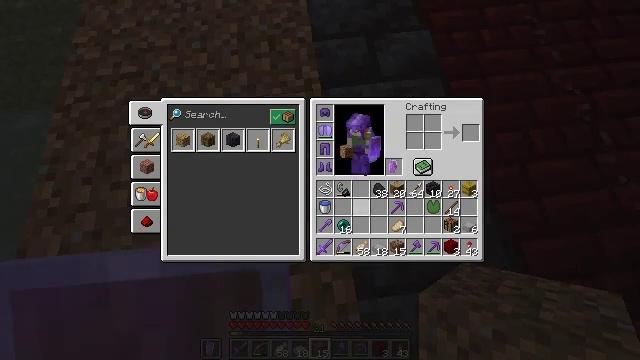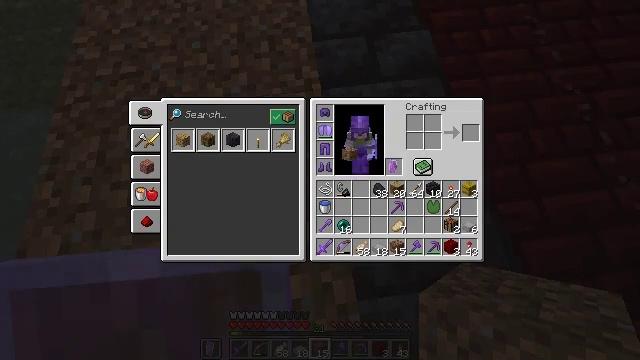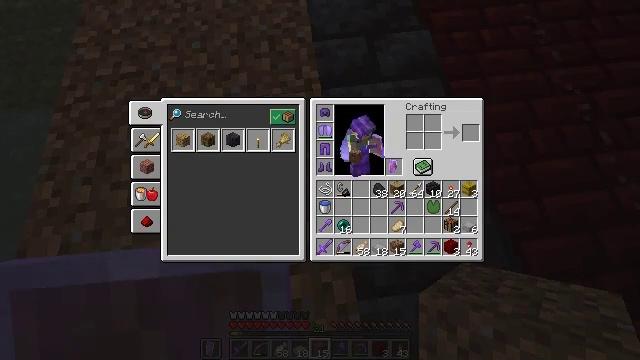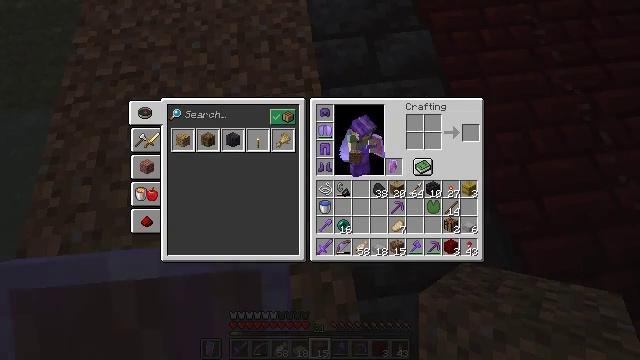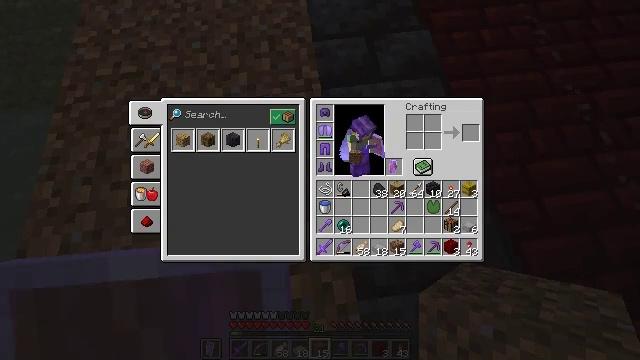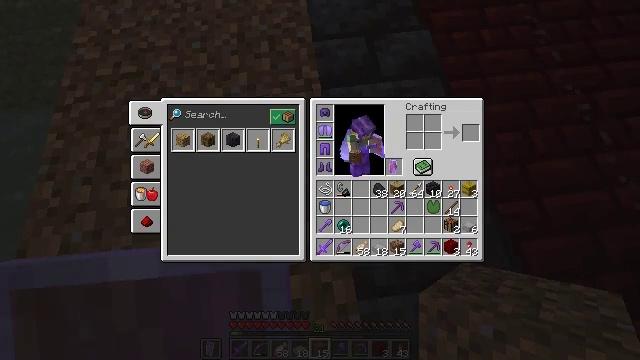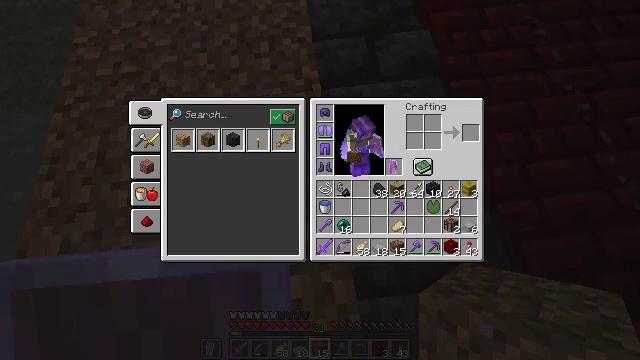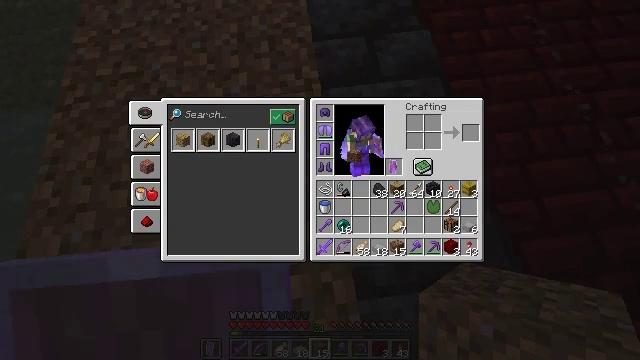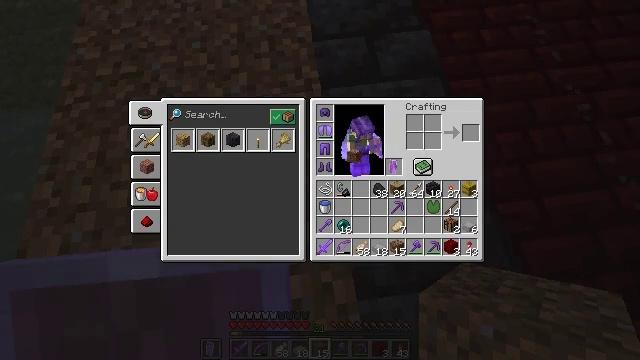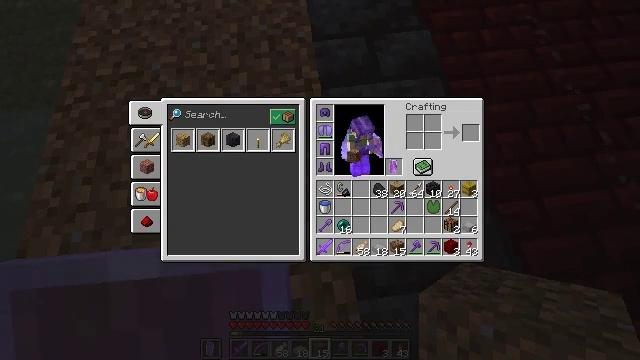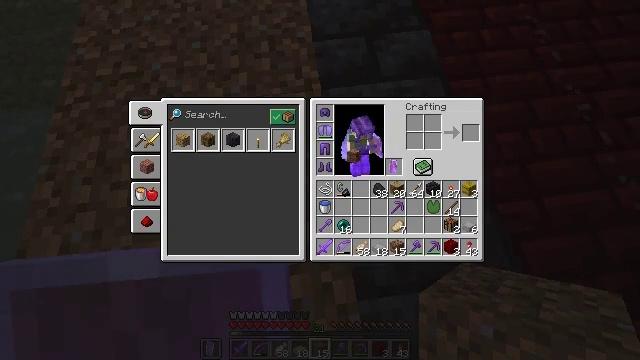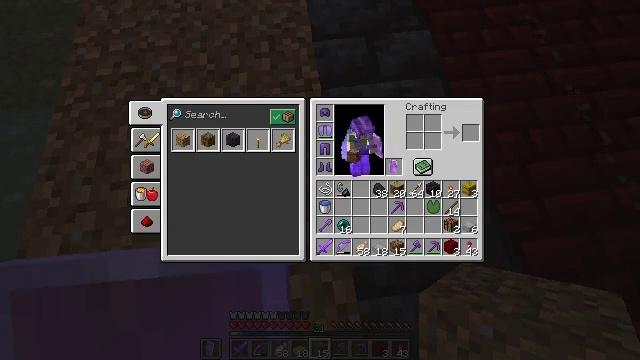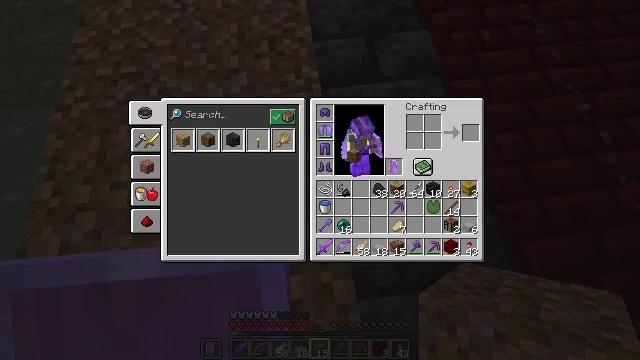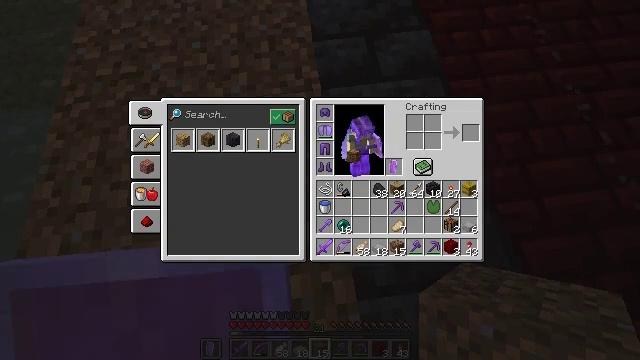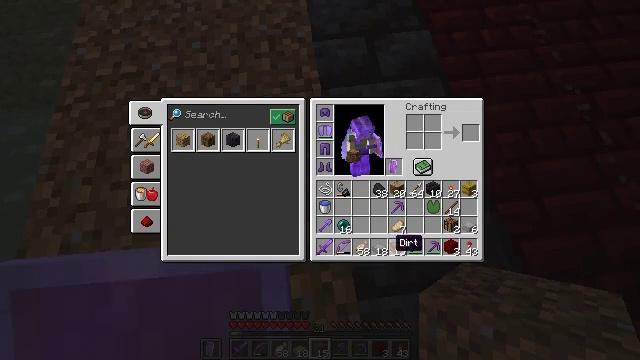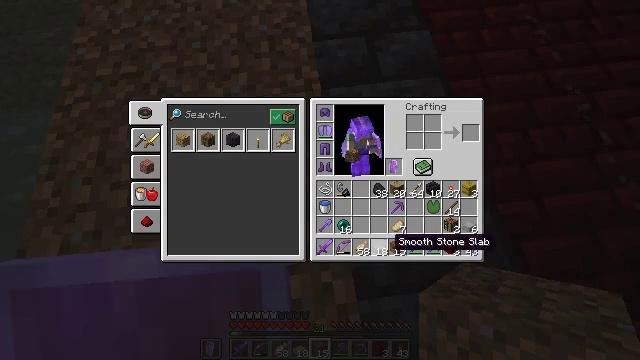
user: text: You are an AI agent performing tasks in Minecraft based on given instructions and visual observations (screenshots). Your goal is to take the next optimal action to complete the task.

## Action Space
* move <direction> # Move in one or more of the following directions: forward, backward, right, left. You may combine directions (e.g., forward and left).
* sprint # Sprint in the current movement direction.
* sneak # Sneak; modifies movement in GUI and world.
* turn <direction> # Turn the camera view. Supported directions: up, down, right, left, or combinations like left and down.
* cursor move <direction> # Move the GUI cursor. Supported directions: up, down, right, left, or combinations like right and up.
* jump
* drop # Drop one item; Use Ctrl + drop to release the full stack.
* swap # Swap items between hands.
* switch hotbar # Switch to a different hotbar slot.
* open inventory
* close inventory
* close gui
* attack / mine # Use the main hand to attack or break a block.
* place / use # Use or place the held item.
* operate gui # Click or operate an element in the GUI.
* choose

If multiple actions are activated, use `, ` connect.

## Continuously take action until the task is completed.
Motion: motion action
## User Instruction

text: Gather dirt.
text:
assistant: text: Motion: turn right and down
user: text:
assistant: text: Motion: turn right and down
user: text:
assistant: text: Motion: no_op
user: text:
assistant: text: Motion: turn left
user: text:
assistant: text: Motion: turn left
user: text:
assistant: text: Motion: no_op
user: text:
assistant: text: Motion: turn left
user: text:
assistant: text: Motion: no_op
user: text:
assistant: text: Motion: no_op
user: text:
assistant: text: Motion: no_op
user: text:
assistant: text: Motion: no_op
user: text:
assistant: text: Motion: no_op
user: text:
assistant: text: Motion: no_op
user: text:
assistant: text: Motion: turn left and up
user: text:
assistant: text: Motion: no_op
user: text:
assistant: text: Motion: no_op
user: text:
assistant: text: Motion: no_op
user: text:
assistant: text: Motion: no_op
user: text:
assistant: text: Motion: no_op
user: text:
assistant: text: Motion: no_op
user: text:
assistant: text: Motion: no_op
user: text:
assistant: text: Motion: sneak
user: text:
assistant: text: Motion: sneak
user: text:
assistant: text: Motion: sneak
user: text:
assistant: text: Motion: sneak
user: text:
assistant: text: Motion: sneak, attack / mine
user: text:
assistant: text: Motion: sneak, attack / mine
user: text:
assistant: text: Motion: sneak, attack / mine
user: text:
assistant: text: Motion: sneak, attack / mine
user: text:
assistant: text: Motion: sneak